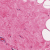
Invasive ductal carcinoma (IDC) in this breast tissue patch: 0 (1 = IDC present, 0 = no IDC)